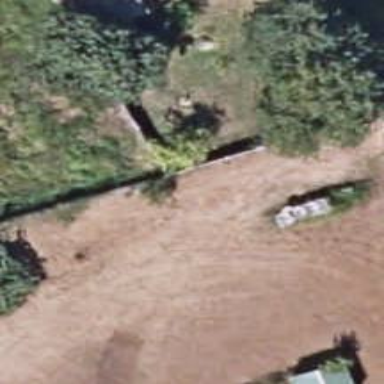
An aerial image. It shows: Fence.